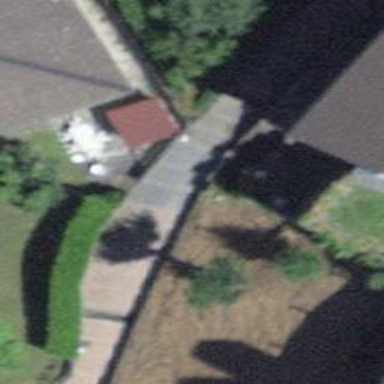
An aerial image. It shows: Steps on sett surface road.